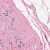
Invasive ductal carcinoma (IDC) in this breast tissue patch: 0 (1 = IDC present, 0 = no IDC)